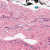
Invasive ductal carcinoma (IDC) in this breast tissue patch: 0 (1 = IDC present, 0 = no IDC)